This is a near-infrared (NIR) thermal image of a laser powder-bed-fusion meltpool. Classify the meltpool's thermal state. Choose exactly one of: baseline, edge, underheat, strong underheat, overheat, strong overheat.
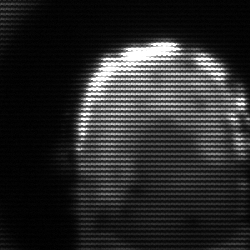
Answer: baseline